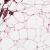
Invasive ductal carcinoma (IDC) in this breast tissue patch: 0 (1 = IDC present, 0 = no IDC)